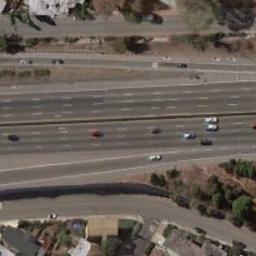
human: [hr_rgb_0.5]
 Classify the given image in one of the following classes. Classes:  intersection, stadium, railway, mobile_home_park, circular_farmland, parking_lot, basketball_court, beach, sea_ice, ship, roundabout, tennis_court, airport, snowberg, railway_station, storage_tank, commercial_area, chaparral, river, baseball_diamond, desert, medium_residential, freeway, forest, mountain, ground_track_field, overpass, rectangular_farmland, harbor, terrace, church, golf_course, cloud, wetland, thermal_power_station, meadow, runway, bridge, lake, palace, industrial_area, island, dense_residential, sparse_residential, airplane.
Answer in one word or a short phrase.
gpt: freeway